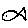
Label: fish